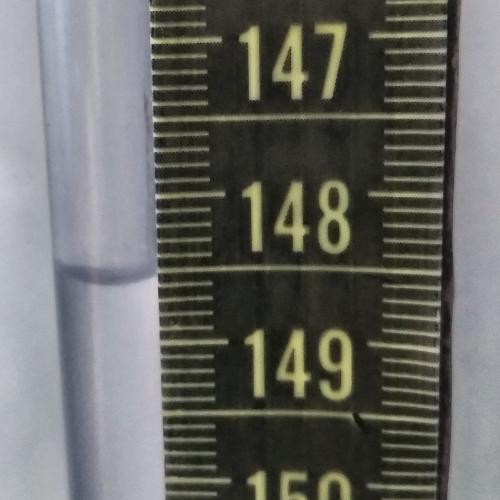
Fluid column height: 148.6 cm